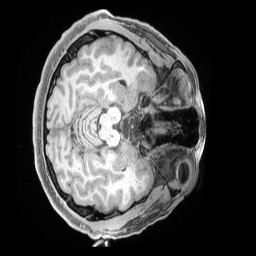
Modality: T1w
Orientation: axial
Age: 31
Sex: male
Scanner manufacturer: siemens
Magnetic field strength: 3 T
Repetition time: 2 s
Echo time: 0.00211 s